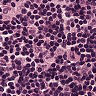
Metastatic tissue present: no